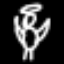
Label: angel